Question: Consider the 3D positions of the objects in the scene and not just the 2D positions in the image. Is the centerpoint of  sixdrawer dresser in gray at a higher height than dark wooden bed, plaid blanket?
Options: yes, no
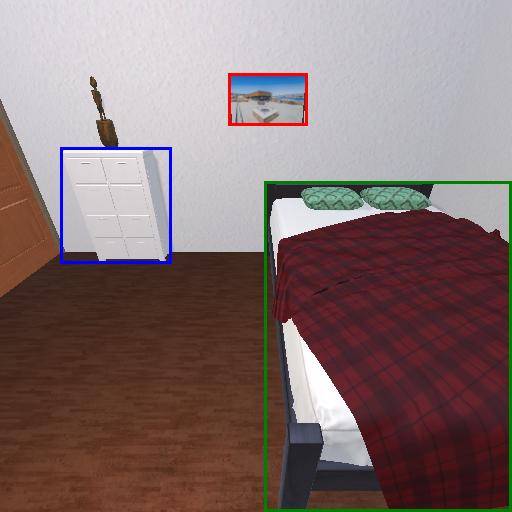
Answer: yes